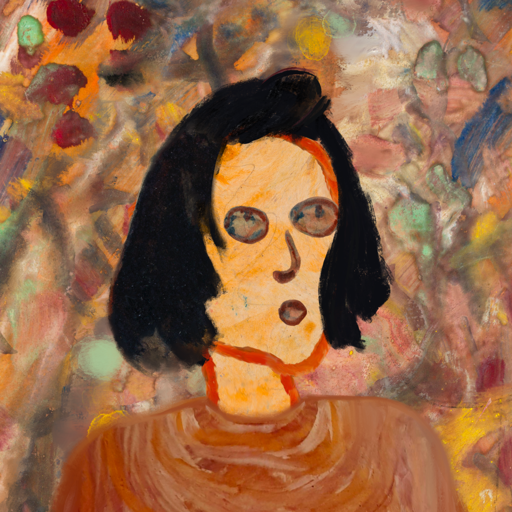
Background: Mother_And_Son_Mother, Head And Neck Side: Experience, Face Side: Orphan, Bust: Pious_Lady, Hair Side: Mosgoul, Head Accessory: Blank, Second Necklace: Blank, Necklace: Blank, Baby: Blank